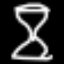
Label: hourglass